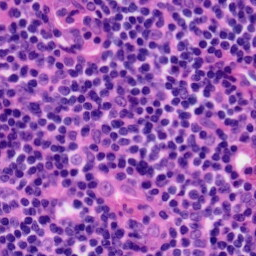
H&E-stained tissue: Tonsil